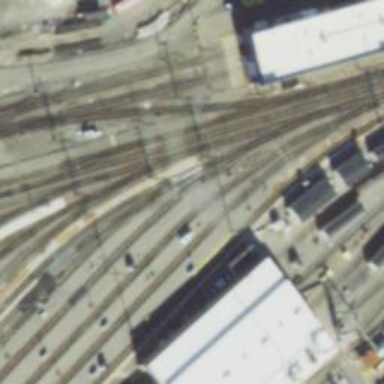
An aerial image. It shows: Rail yard with electrified contact lines for railway operations.